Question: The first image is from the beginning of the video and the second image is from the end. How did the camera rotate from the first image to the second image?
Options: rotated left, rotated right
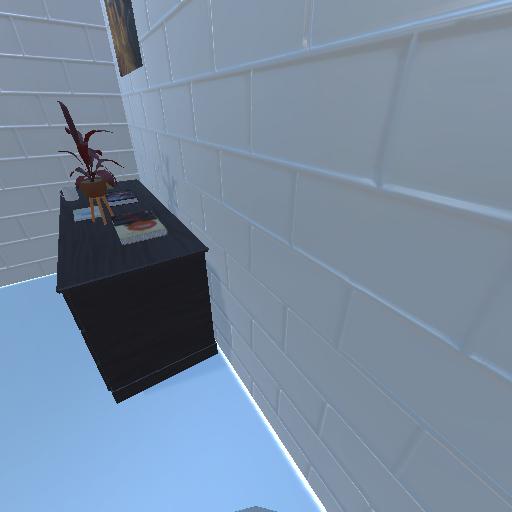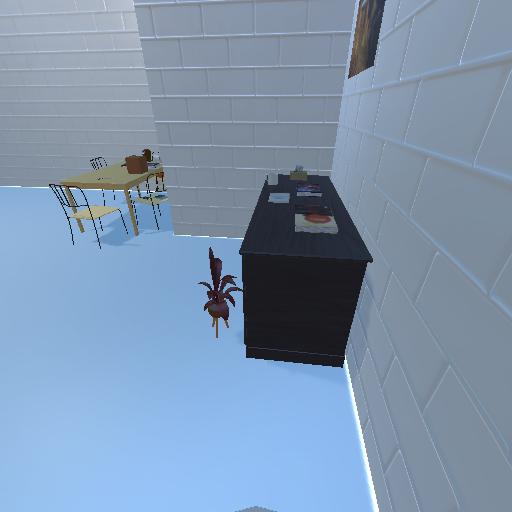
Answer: rotated left